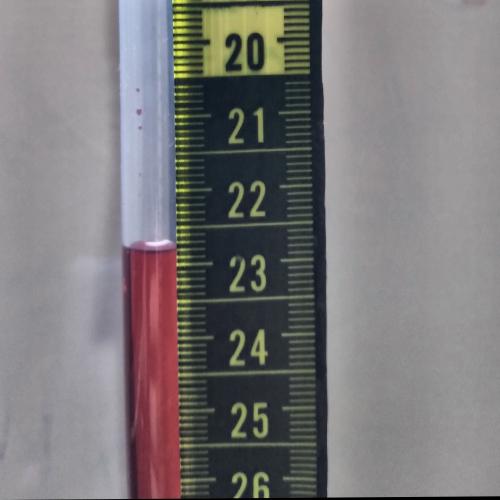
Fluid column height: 22.8 cm